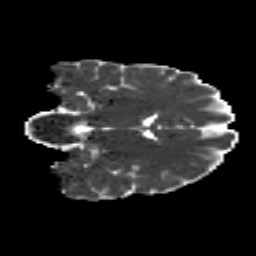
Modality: MD
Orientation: coronal
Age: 34
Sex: male
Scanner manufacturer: siemens
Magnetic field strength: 3 T
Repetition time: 8.8 s
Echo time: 0.085 s